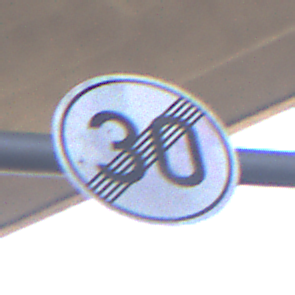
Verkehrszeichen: EndeGeschwindigkeit30
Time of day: Midday
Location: Roofed (Underpass)
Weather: Clear
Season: NotSpecified
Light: Natural